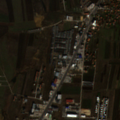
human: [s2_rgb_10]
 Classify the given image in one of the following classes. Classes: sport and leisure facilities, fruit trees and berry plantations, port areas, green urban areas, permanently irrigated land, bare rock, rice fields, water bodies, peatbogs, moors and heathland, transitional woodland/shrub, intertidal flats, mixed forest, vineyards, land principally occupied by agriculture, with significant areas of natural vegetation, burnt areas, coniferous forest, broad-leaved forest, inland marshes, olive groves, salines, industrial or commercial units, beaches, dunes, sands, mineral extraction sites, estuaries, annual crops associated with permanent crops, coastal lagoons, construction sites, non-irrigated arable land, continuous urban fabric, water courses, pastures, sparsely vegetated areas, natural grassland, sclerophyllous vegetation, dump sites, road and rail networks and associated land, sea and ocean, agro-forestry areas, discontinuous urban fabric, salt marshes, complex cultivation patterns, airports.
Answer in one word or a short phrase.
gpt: discontinuous urban fabric, industrial or commercial units, non-irrigated arable land